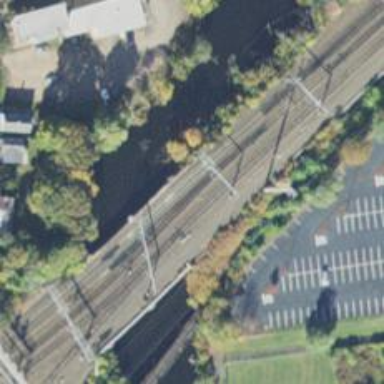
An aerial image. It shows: Bridge over electrified railway with contact lines.